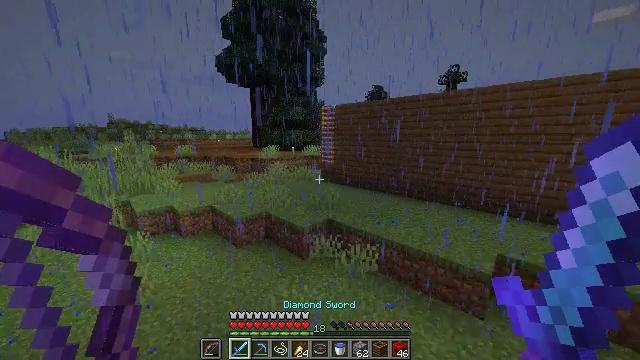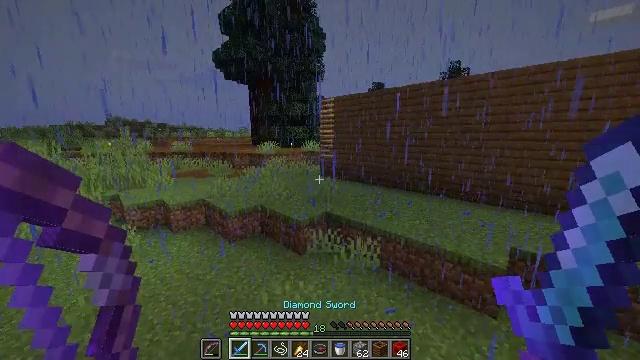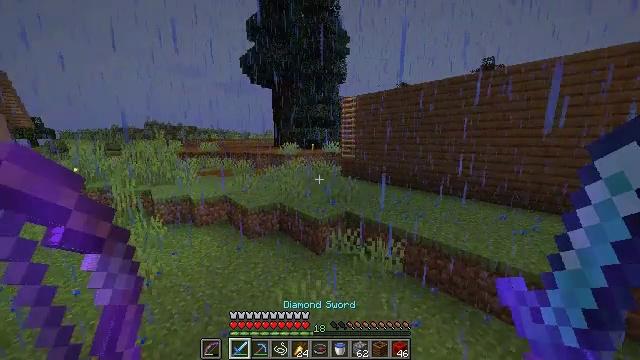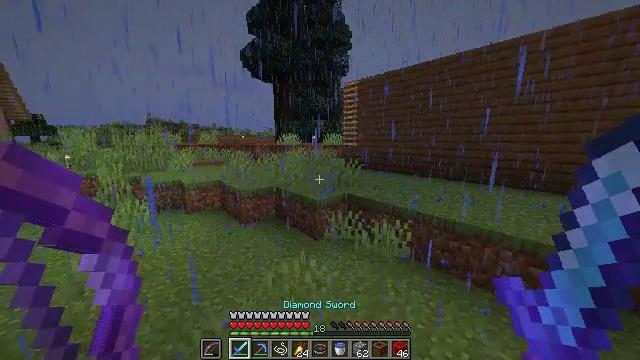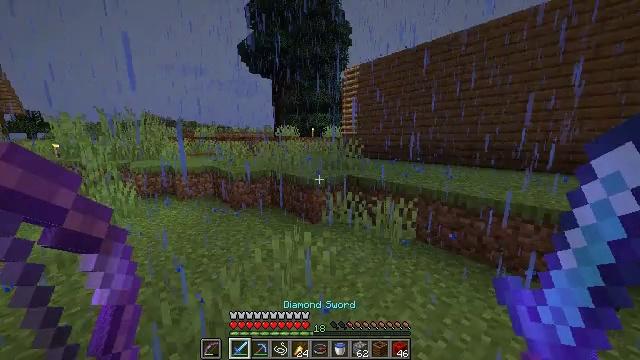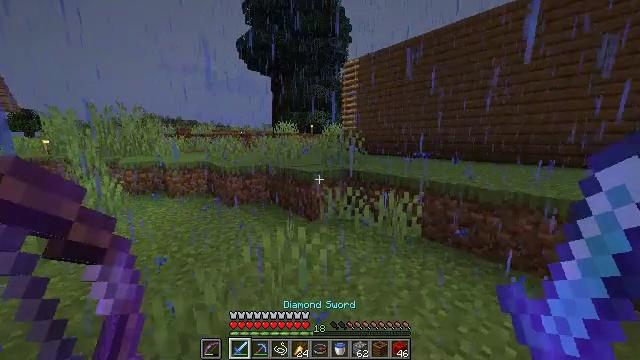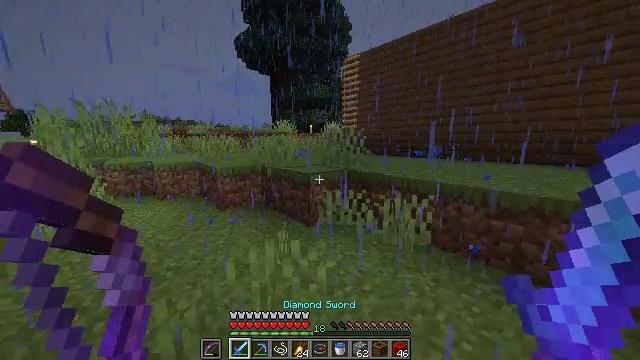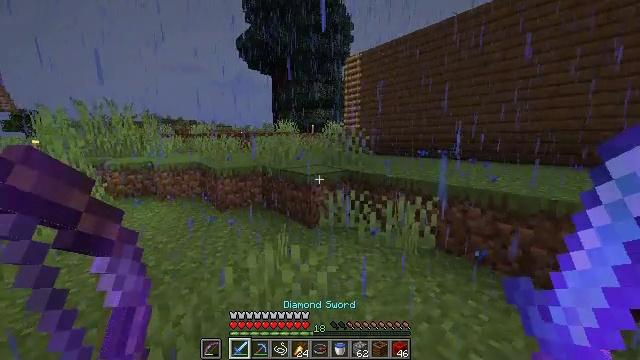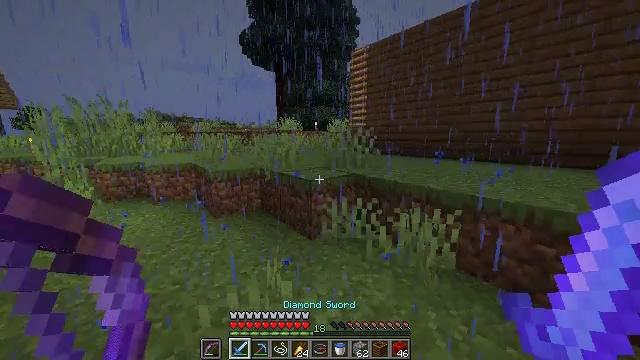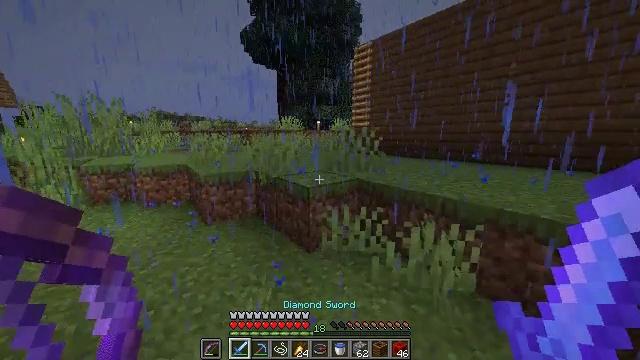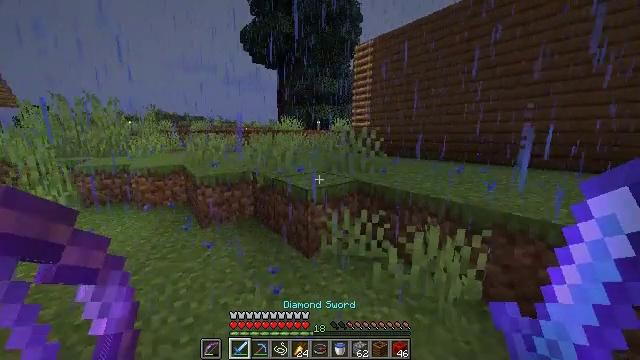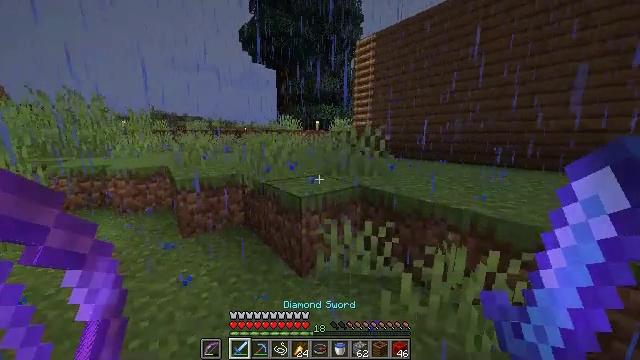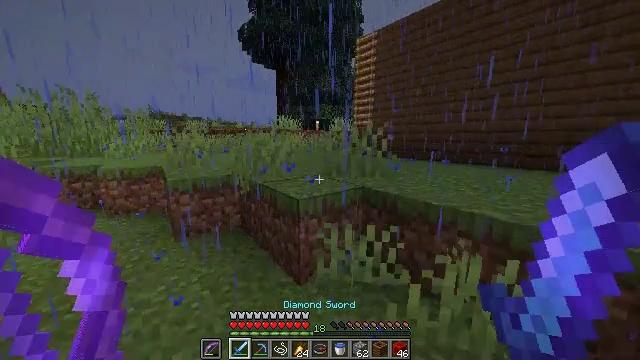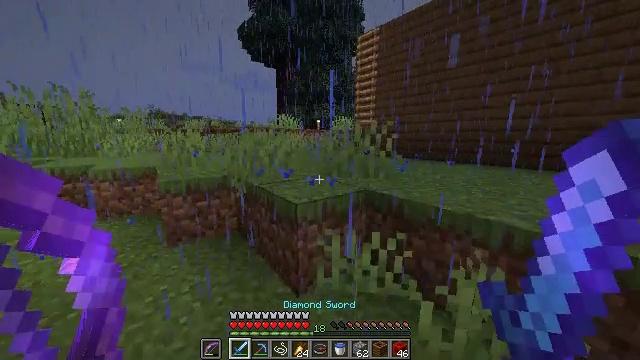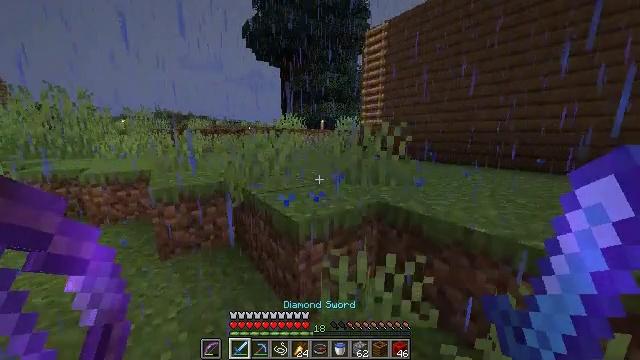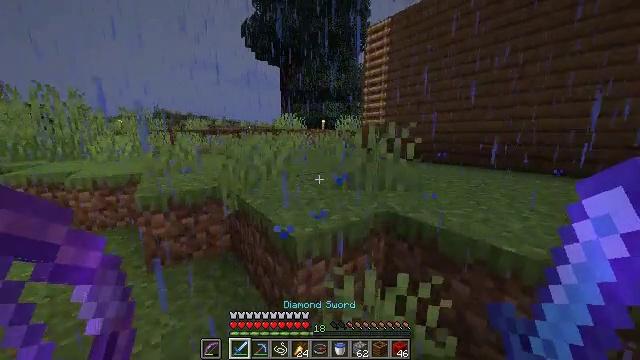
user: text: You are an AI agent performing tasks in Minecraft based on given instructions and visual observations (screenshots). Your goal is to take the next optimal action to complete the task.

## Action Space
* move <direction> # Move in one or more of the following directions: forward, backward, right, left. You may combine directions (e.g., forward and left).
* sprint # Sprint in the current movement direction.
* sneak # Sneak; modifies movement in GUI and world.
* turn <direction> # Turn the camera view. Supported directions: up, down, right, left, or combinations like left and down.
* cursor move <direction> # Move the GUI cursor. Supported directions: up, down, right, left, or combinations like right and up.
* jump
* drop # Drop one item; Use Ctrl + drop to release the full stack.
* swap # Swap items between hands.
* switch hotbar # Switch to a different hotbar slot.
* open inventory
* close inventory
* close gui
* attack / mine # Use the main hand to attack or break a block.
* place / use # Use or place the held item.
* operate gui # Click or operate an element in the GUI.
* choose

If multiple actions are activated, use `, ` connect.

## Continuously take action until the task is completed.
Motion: motion action
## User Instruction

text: Collect the grass block using a shovel.
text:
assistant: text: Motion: move forward, sprint
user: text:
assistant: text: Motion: move forward, sprint, turn left
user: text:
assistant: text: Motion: move forward, sprint
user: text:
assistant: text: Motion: move forward, sprint
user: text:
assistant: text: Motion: move forward, sprint
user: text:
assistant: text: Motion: move forward, sprint
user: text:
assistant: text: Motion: move forward, sprint
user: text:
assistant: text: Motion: move forward, sprint, turn left
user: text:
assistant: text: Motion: move forward, sprint
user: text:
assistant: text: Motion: move forward, sprint
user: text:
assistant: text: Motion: move forward, sprint
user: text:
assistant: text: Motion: move forward, sprint
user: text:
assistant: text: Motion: move forward, sprint
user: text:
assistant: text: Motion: move forward, sprint, turn left
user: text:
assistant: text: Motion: move forward, sprint
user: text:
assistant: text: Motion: move forward, sprint, jump
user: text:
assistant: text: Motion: move forward, sprint, turn right, jump
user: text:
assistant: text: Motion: move forward, sprint, turn right and down, jump
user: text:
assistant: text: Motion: move forward, sprint, turn right
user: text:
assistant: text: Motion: move forward and move left, sprint, turn right
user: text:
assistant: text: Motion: move forward and move left, sprint, turn right
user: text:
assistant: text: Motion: move forward and move left, sprint, turn right
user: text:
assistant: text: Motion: move forward, sprint, turn right
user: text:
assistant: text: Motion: move forward, sprint, turn right
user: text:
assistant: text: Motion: move forward, sprint
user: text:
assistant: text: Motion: move forward, sprint, turn right
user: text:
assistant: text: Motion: move forward, sprint, turn right
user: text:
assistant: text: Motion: move forward, sprint
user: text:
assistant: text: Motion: move forward, sprint, turn right
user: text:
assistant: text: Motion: move forward, sprint, turn right, jump